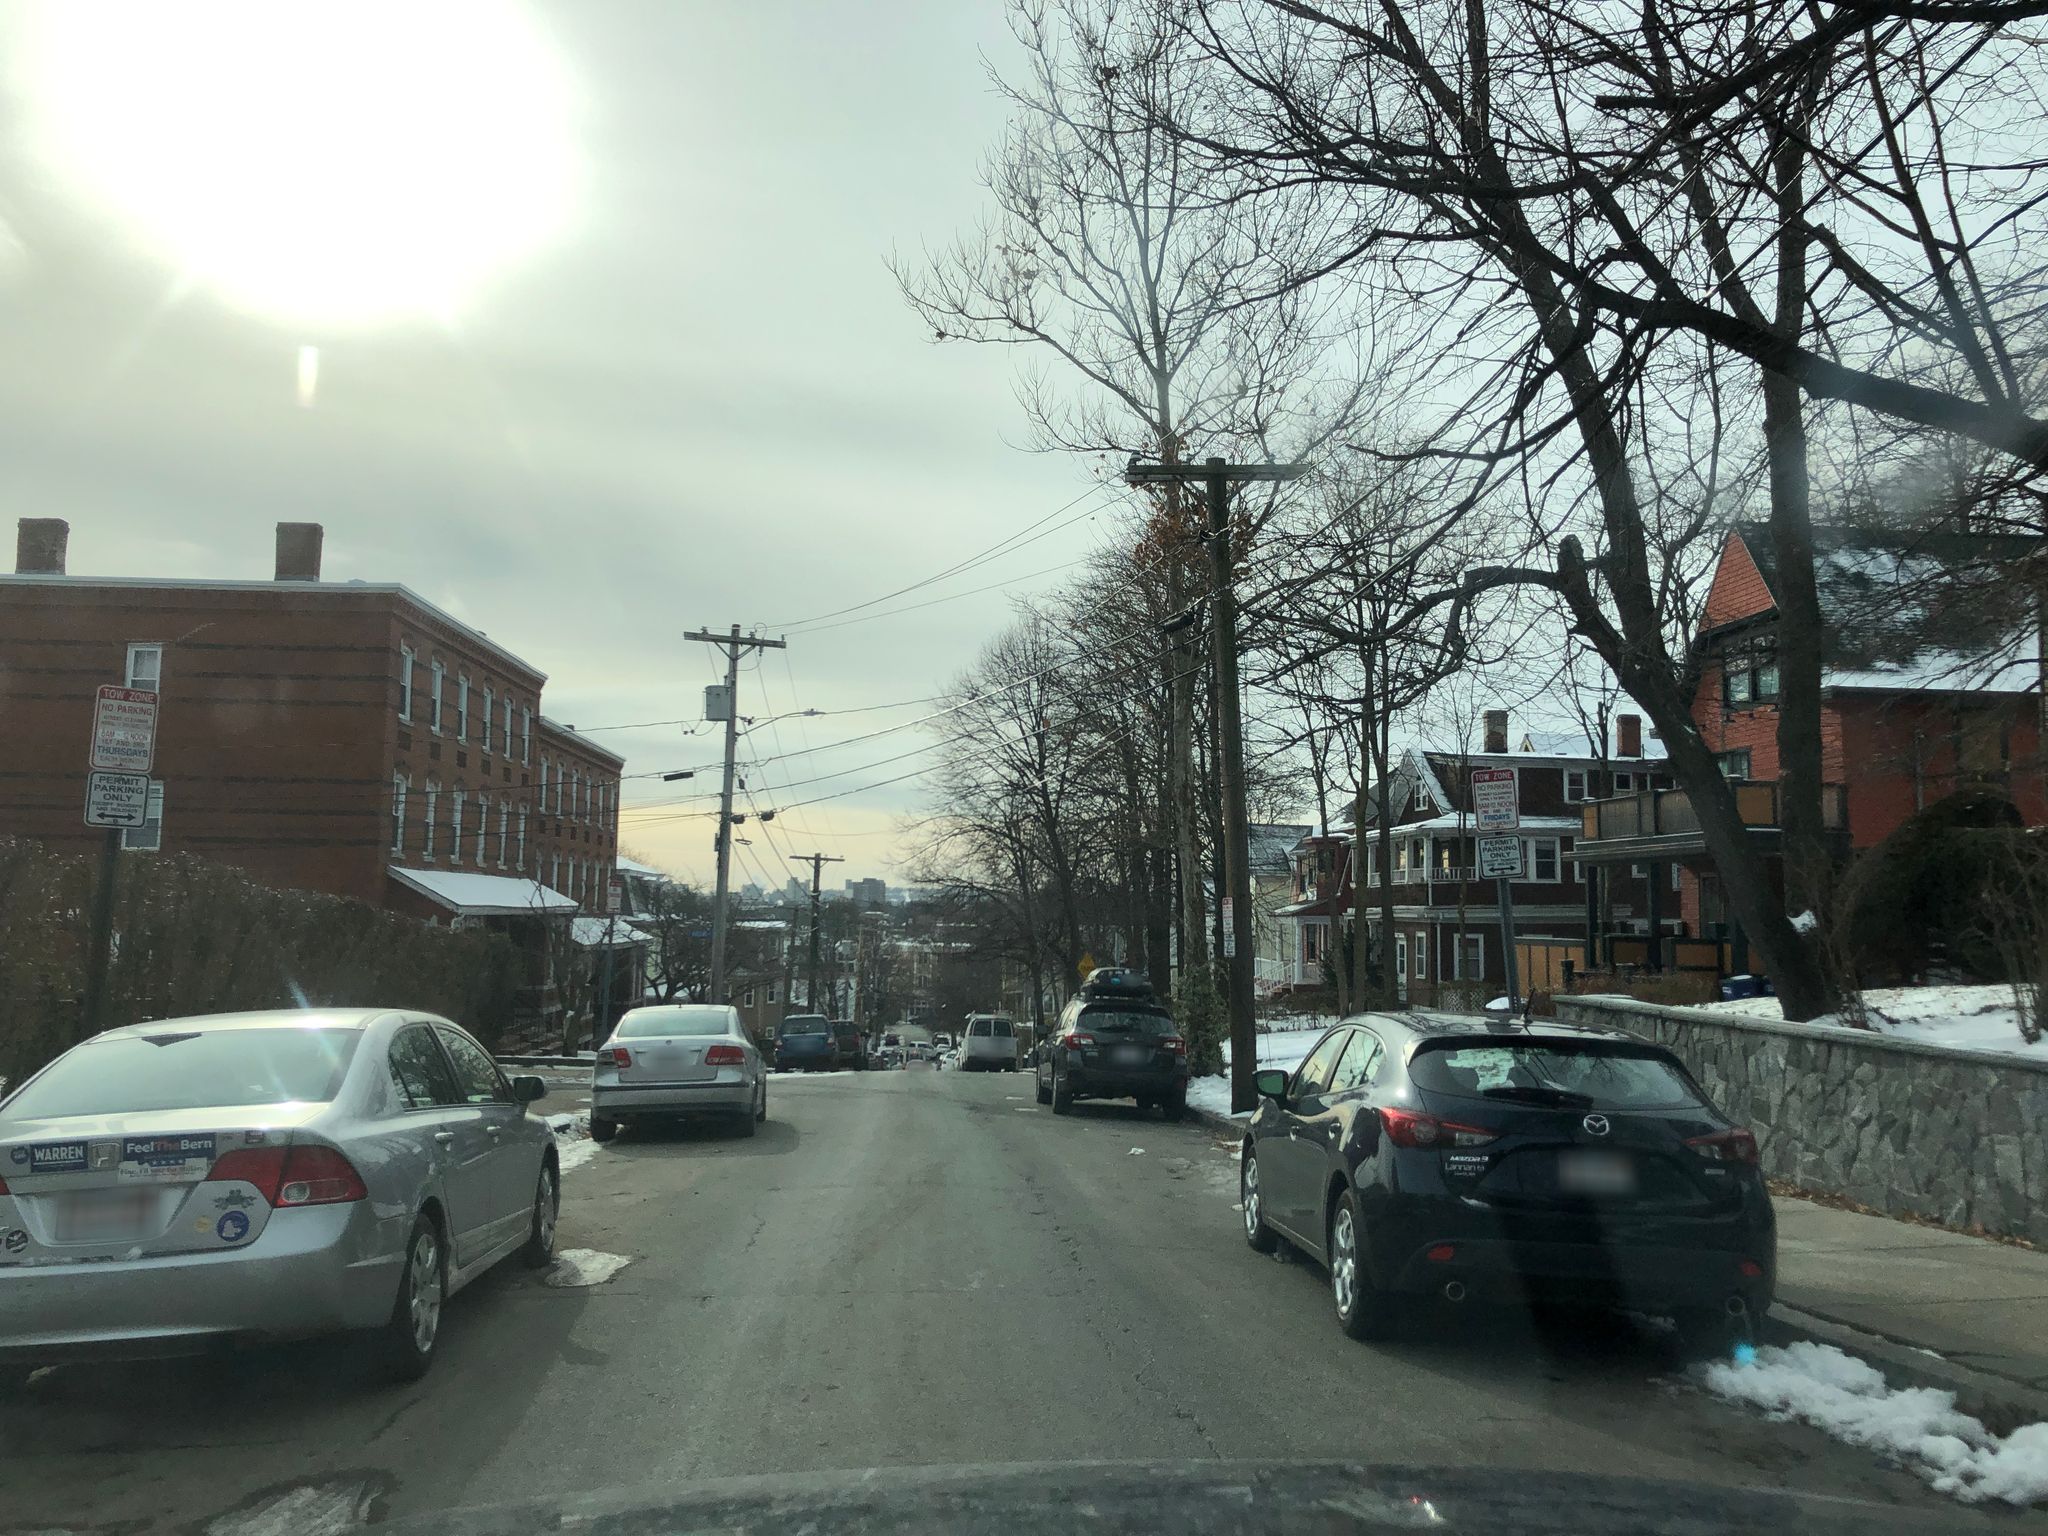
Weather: snowy
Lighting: day
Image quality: good
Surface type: driving surface
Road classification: residential
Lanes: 1
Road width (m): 12.2
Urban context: urban centre
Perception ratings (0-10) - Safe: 6.21, Lively: 6.48, Beautiful: 8.82, Boring: 2.84, Depressing: 4.41, Wealthy: 3.29